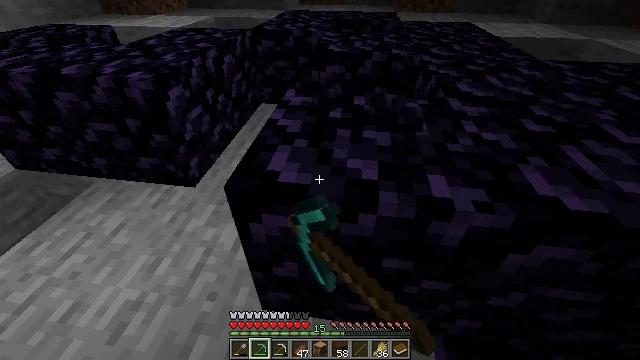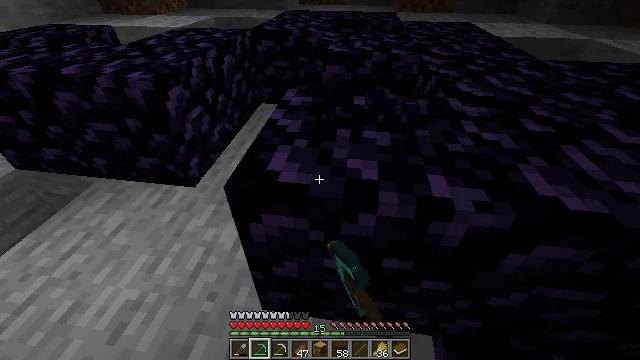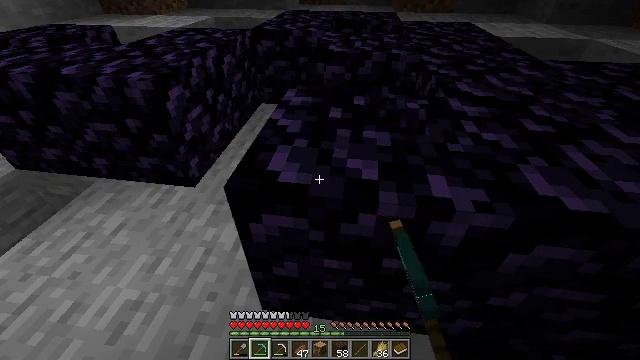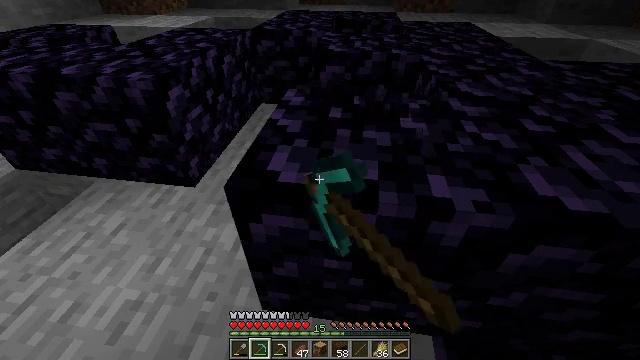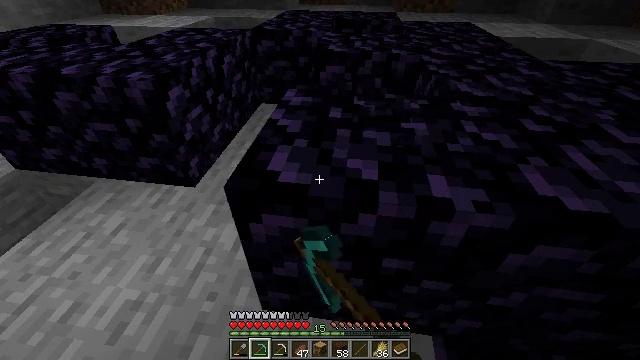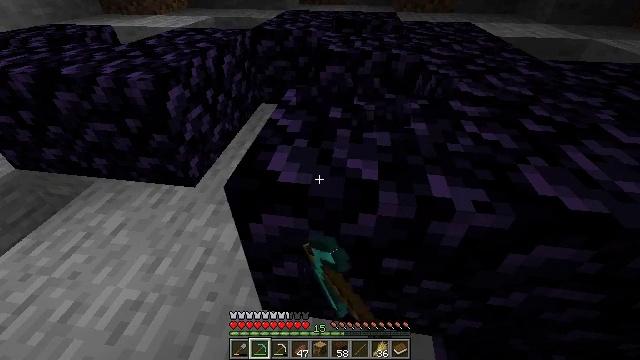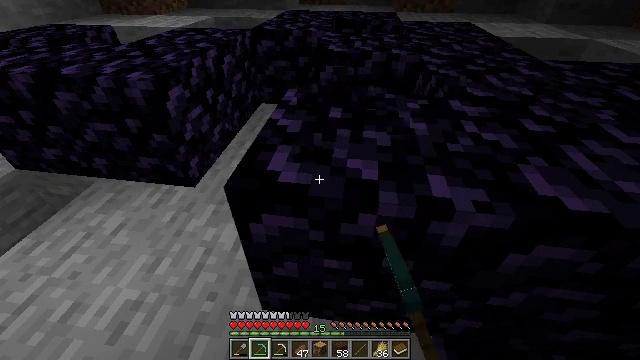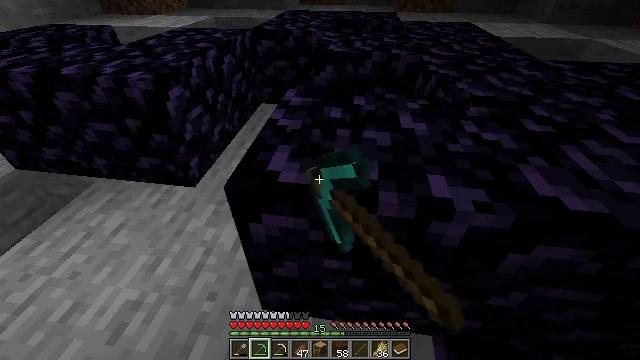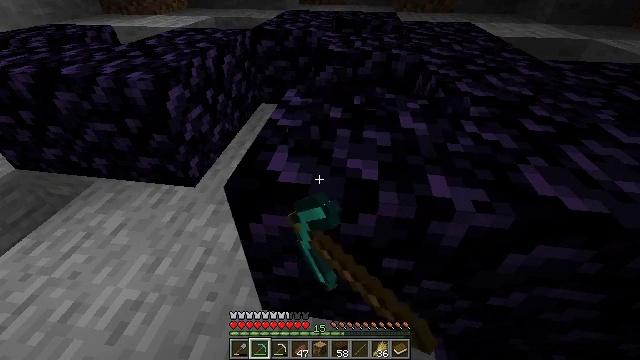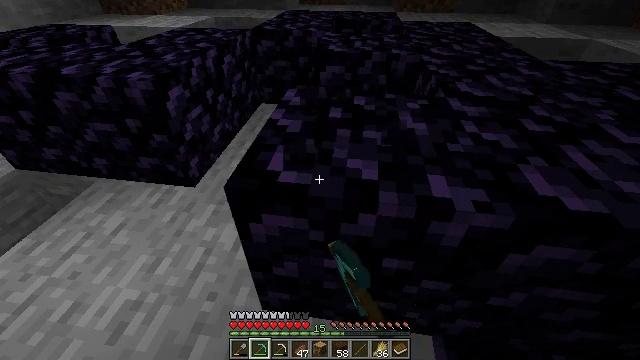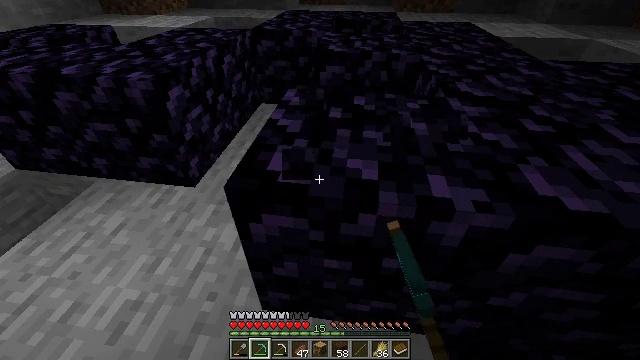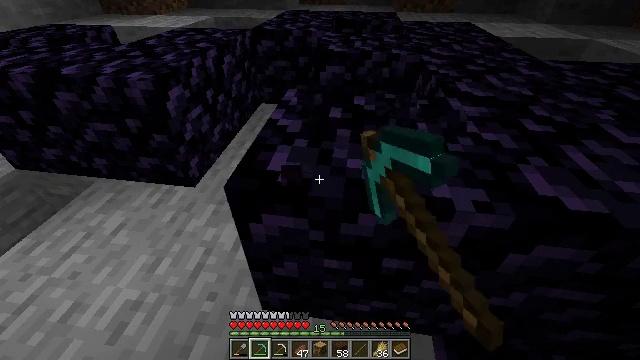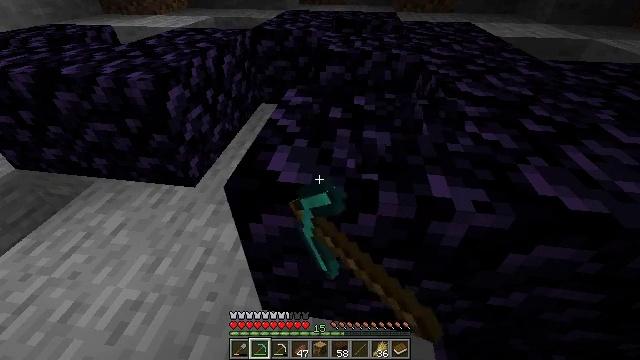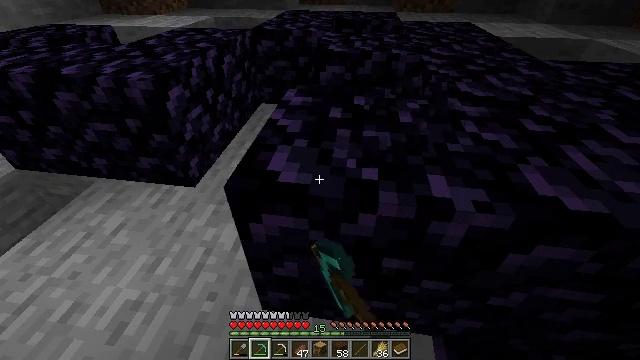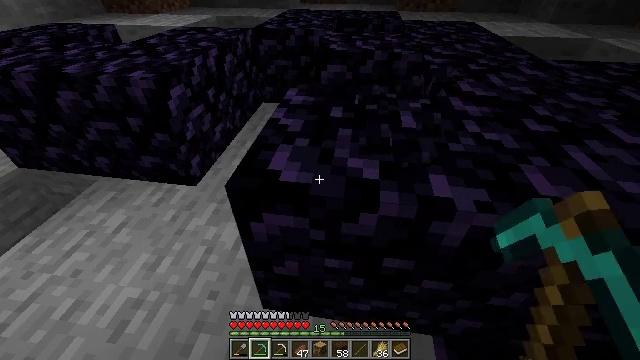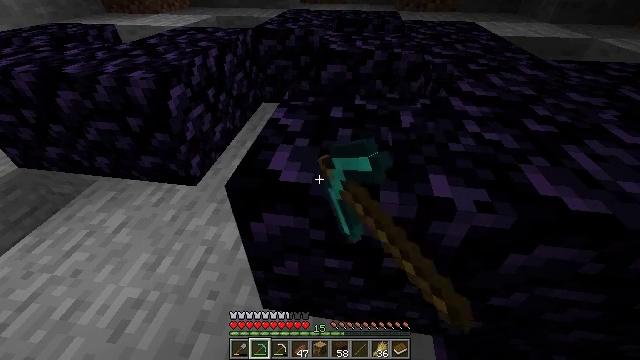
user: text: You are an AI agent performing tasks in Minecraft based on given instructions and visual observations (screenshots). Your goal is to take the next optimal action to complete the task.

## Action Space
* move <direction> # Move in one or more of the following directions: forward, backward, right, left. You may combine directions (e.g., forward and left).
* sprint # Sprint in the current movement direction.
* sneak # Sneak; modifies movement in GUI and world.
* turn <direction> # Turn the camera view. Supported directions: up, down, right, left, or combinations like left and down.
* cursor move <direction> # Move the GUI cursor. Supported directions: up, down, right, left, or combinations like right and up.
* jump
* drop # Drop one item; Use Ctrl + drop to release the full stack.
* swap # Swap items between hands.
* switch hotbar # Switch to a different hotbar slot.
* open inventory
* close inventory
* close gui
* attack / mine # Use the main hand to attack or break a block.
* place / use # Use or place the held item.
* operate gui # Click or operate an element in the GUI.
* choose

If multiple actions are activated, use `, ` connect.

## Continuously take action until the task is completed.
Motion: motion action
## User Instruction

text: Collect obsidian for crafting.
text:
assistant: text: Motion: attack / mine
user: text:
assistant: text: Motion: attack / mine
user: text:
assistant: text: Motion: attack / mine
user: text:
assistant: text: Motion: attack / mine
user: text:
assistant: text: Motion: attack / mine
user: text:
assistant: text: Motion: attack / mine
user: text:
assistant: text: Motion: attack / mine
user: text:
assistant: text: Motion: attack / mine
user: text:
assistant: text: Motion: attack / mine
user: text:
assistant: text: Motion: attack / mine
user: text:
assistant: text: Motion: attack / mine
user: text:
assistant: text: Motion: attack / mine
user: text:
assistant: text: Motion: attack / mine
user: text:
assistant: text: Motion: attack / mine
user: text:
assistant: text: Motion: attack / mine
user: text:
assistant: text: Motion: attack / mine
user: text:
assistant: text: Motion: attack / mine
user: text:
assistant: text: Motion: attack / mine
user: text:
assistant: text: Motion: attack / mine
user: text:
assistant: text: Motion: attack / mine
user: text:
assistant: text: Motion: attack / mine
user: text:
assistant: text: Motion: attack / mine
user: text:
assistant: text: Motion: attack / mine
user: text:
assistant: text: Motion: attack / mine
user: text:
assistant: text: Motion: attack / mine
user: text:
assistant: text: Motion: attack / mine
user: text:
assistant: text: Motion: attack / mine
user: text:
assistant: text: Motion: attack / mine
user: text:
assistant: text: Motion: attack / mine
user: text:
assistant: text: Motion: attack / mine